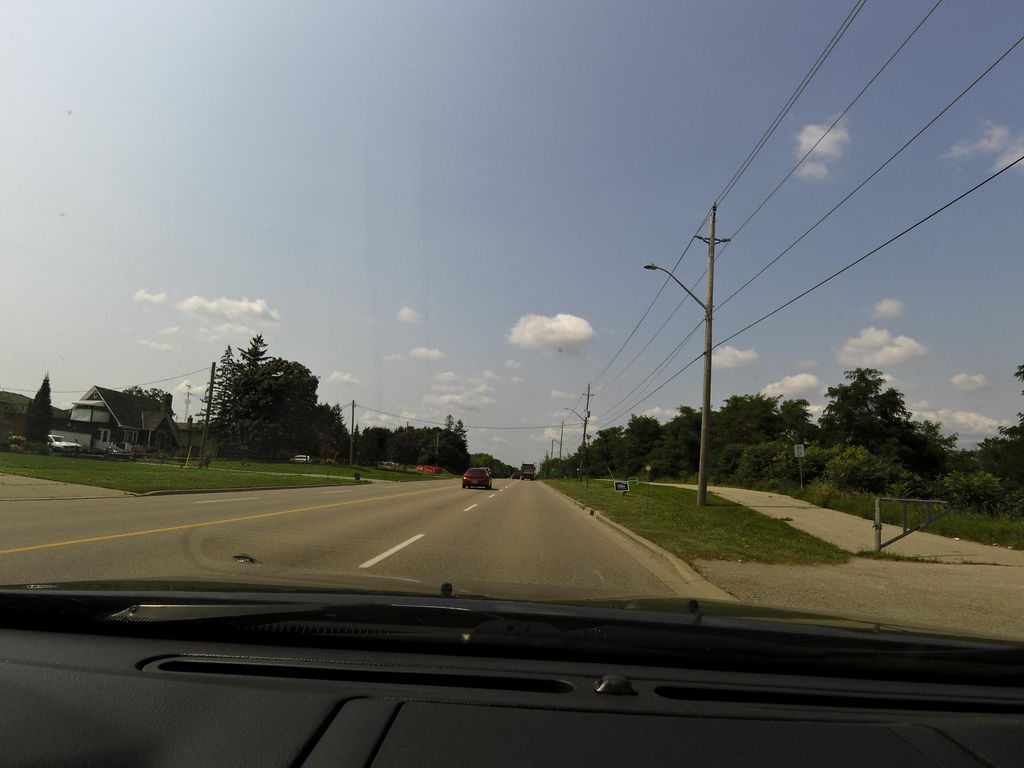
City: kitchener-waterloo